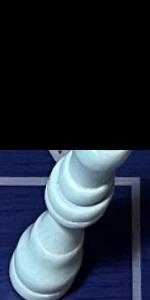
Label: Queen_White